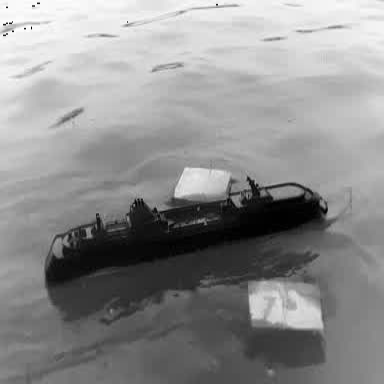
There is a container_ship in the infrared image.